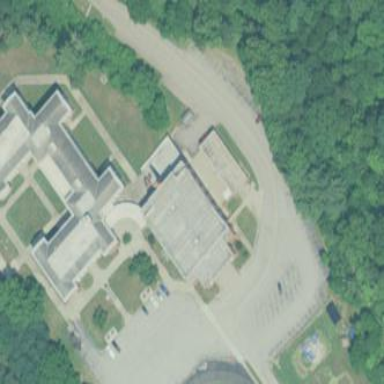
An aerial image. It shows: School building.